Question: The following code creates a plot with a legend (example taken from <URL>
'''
import seaborn as sns
tips = sns.load_dataset("tips")
sns.scatterplot(data=tips, x="total_bill", y="tip", hue="time")
'''

Is it possible to switch the position of the handles(artists) and labels INSIDE the legend?
The artists are the blue and the orange dot and the labels is "Lunch" and "Dinner". I would like to have "Lunch" and "Dinner" on the left inside the legend and the colored dots on the right inside the legend.
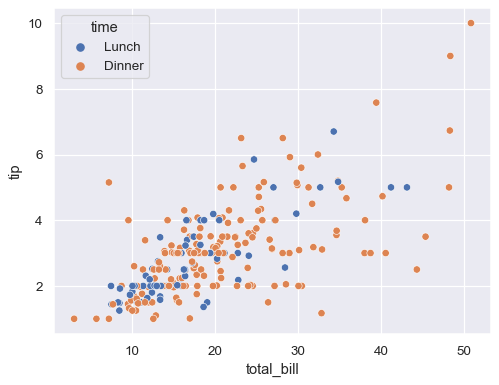
Answer: For the scatterplot, you can create the legend again with 'markerfirst=False':
'''
import seaborn as sns
from matplotlib import pyplot as plt
sns.set()
tips = sns.load_dataset("tips")
ax = sns.scatterplot(data=tips, x="total_bill", y="tip", hue="time")
ax.legend(markerfirst=False, title='Time')
plt.show()
'''
<URL>